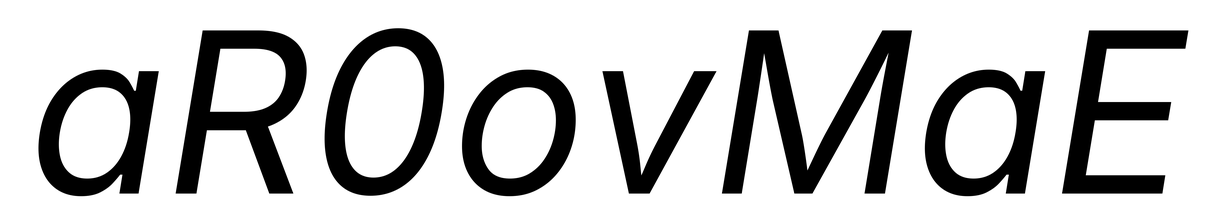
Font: Inter-Italic_Italic